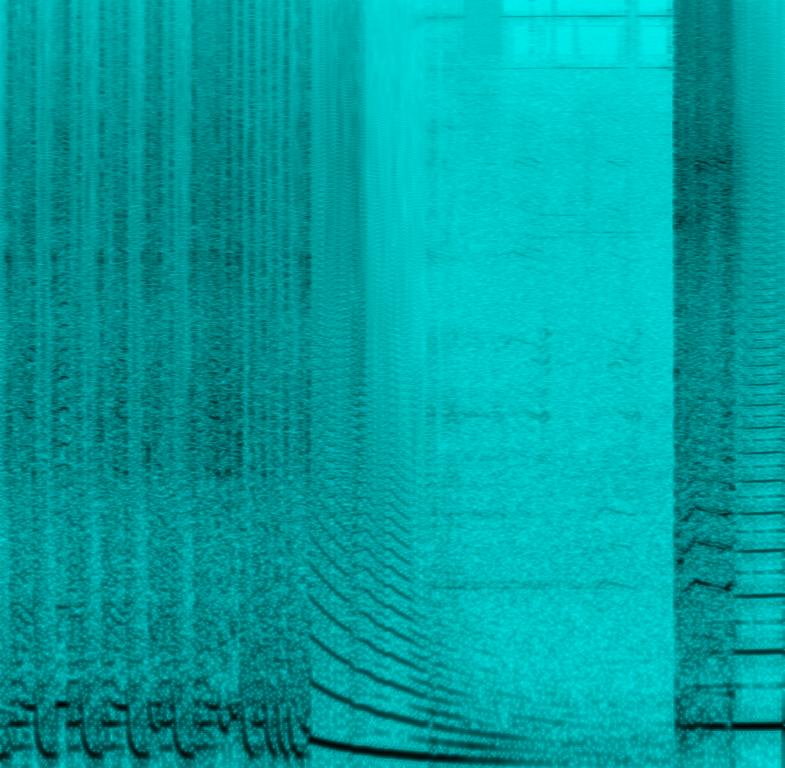
The low quality recording features a resonating, distorted, crushed electro song being played on a car subwoofer. It sounds very aggressive and energetic too. There are some outdoor atmosphere sounds, since it was recorded outside.